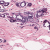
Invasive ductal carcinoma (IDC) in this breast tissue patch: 0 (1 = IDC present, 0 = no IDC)